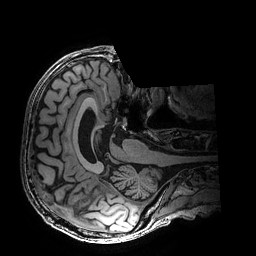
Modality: T1w
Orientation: axial
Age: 61
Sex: male
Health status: healthy
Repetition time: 2.53 s
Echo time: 0.0034 s